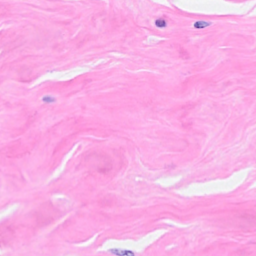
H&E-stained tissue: Breast